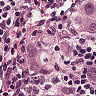
Metastatic tissue present: yes